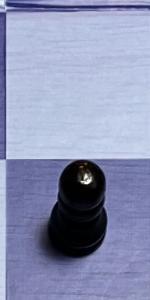
Label: Pawn_Black